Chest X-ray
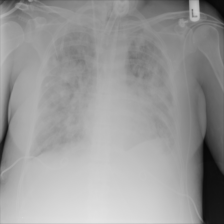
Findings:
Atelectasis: negative
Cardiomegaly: negative
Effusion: negative
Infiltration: positive
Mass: negative
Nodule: positive
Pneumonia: negative
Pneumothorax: negative
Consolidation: negative
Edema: negative
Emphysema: negative
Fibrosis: negative
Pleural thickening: negative
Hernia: negative